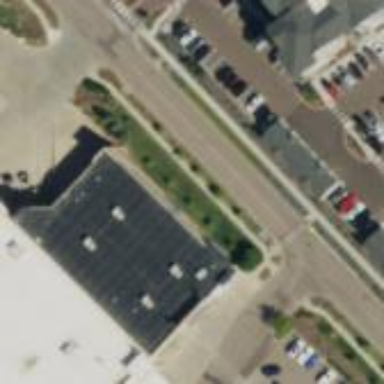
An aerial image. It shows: Retail building.